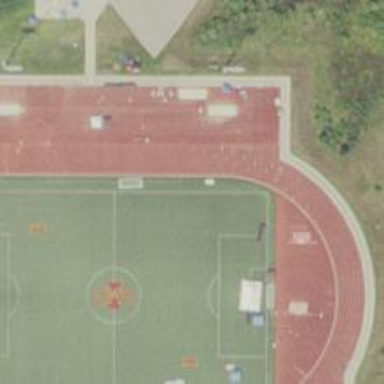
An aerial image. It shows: Athletics track located in leisure land area.